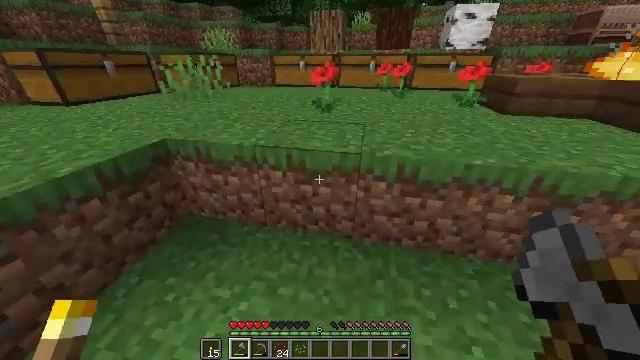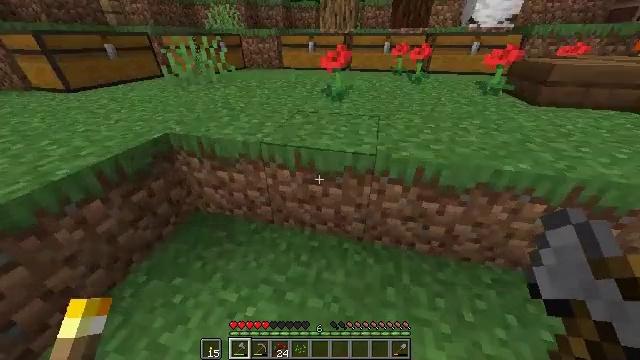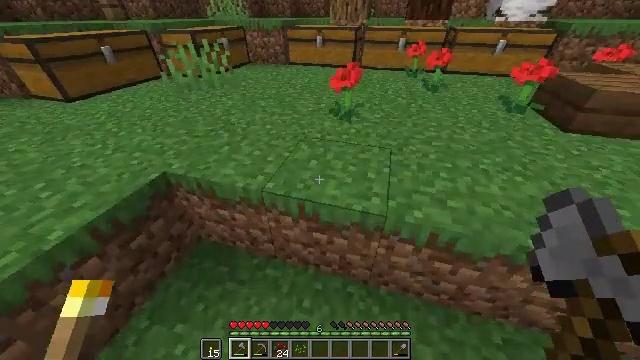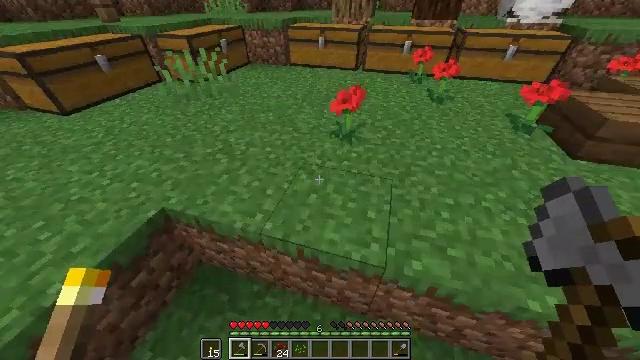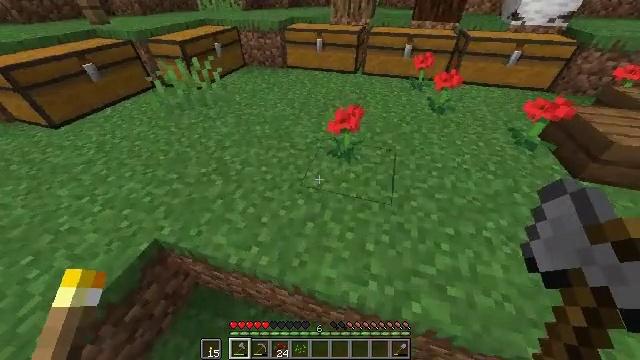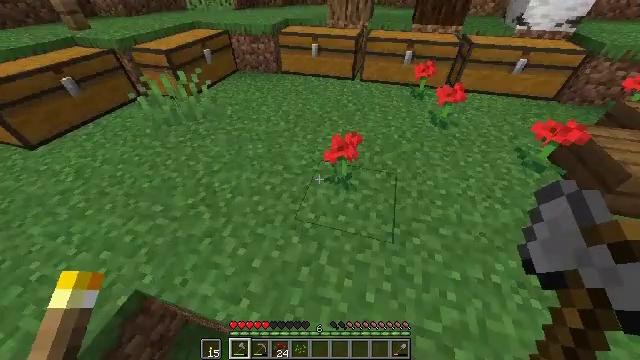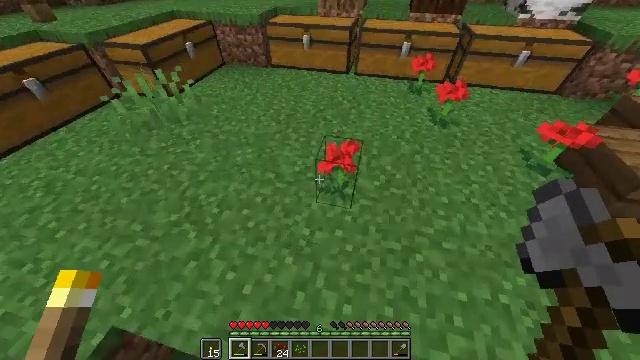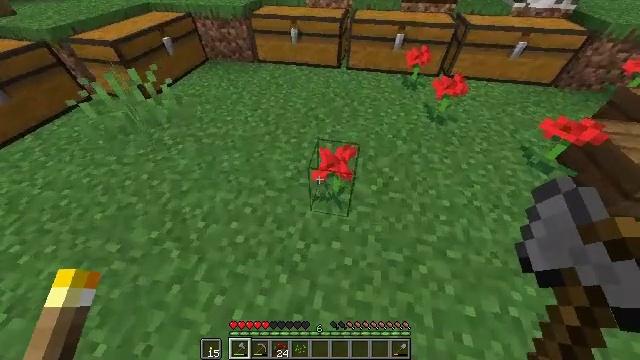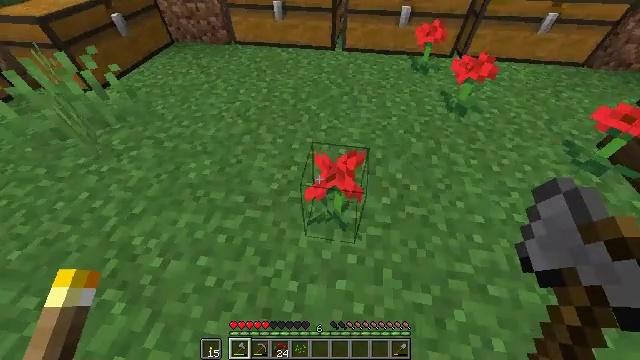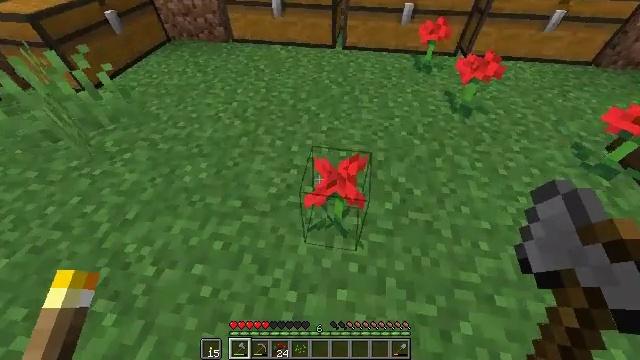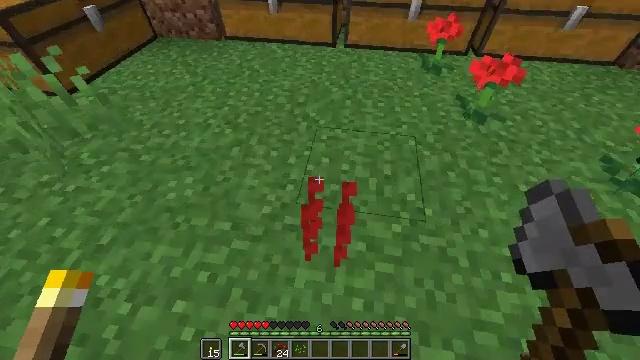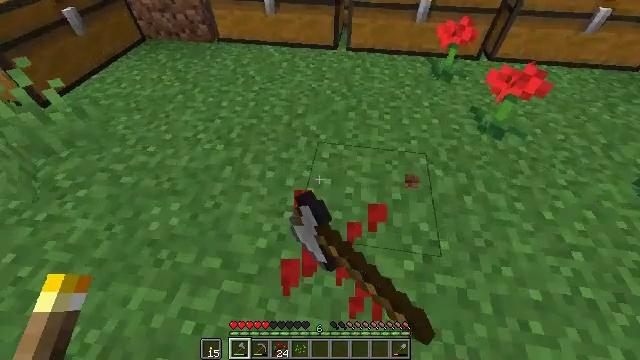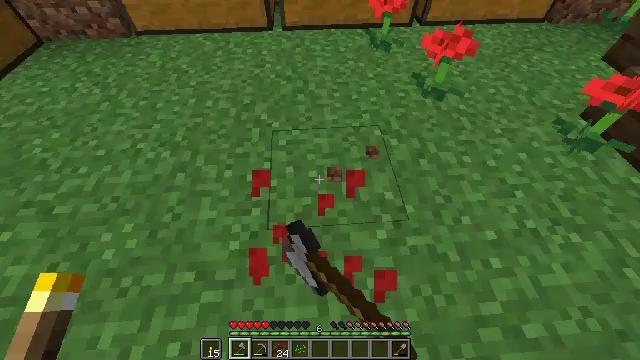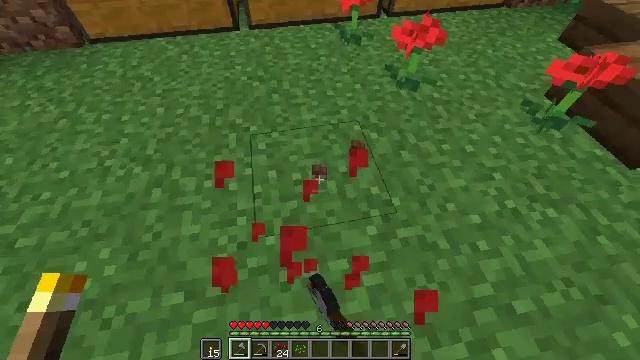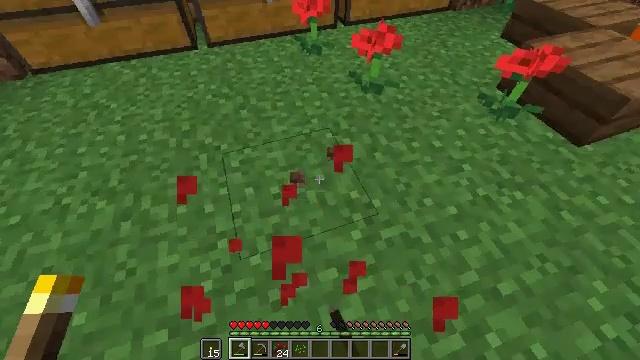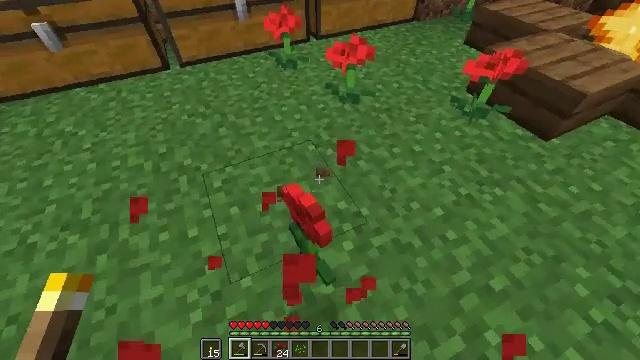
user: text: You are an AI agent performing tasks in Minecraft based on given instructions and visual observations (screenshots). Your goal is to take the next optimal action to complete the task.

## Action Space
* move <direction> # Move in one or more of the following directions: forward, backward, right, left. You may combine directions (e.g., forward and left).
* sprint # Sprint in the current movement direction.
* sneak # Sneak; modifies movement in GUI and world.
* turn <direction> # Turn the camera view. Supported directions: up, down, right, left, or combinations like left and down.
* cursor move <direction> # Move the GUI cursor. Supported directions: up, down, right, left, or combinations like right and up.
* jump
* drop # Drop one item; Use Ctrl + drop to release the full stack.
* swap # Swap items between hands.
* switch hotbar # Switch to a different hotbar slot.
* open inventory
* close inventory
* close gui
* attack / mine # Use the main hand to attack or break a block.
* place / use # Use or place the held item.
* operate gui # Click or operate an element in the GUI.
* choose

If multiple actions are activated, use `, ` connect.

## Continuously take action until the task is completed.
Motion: motion action
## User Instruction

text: Mine the poppy flower.
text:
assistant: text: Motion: move forward, turn left and down, jump
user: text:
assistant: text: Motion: move forward, turn left and down, jump
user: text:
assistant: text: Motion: move forward, turn down, jump
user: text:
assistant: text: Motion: move forward, turn down, jump
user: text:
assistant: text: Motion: move forward, turn down
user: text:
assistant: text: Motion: move forward, turn right and down
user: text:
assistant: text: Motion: turn right and down
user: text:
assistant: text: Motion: turn right
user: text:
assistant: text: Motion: no_op
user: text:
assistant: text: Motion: attack / mine
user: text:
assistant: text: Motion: attack / mine
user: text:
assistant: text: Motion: turn right and down, attack / mine
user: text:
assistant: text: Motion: turn right
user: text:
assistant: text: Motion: turn right and up
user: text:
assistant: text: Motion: turn right and up
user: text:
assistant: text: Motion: turn right and up
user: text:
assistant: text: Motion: turn right and up
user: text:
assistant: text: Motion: move forward, turn up
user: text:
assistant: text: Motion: move forward
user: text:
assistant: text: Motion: move forward
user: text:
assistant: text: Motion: move forward
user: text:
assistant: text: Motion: move forward, turn down
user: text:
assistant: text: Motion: move forward, turn down, attack / mine
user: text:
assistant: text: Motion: move forward and move left, attack / mine
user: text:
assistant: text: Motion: move forward and move left, turn left and down
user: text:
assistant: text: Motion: move forward and move left, turn left
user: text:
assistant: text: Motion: move forward and move left, attack / mine
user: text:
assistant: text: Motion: move forward and move left, turn right and down, attack / mine
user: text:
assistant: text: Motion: move forward, turn right, attack / mine
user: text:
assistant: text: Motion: move forward, turn right and down